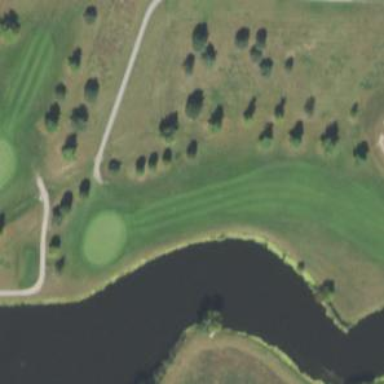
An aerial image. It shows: Golf fairway in the image.